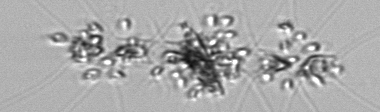
Label: Chaetoceros_didymus_TAG_external_flagellate